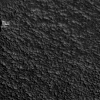
Atmospheric dust classification: not_dusty